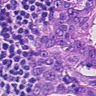
Metastatic tissue present: yes